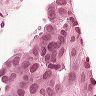
Metastatic tissue present: yes